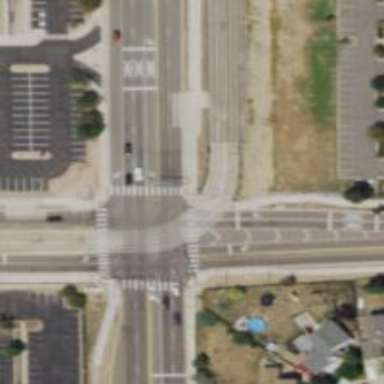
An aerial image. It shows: Marked uncontrolled crossing on the road.